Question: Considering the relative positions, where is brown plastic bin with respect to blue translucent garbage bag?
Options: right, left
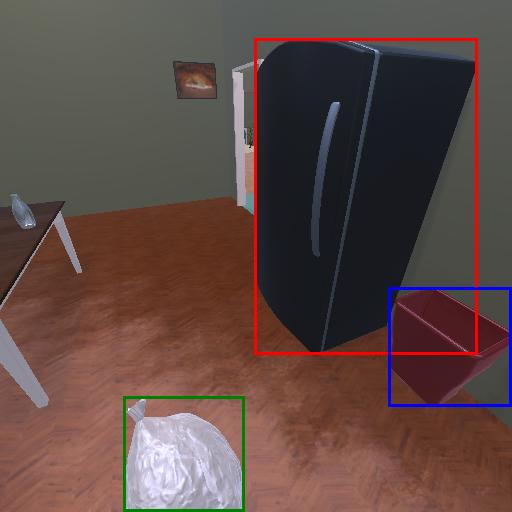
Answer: right